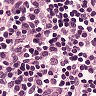
Metastatic tissue present: no